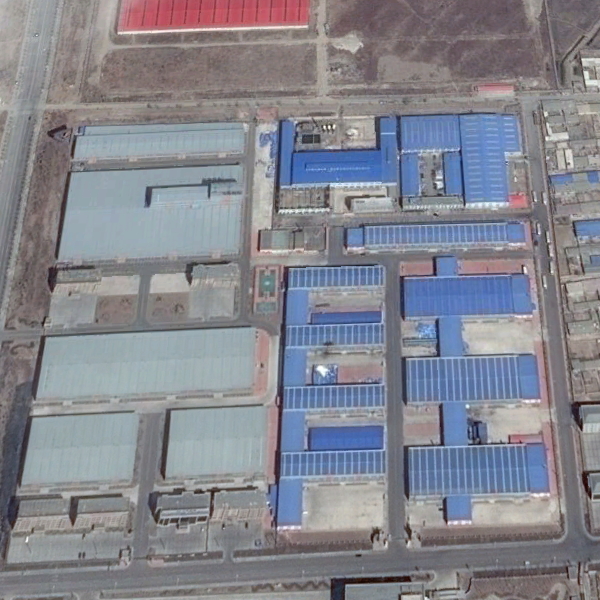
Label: Industrial